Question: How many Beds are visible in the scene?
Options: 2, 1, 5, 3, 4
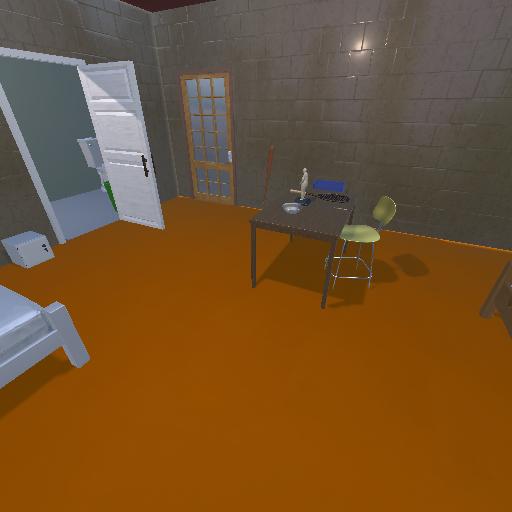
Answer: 2